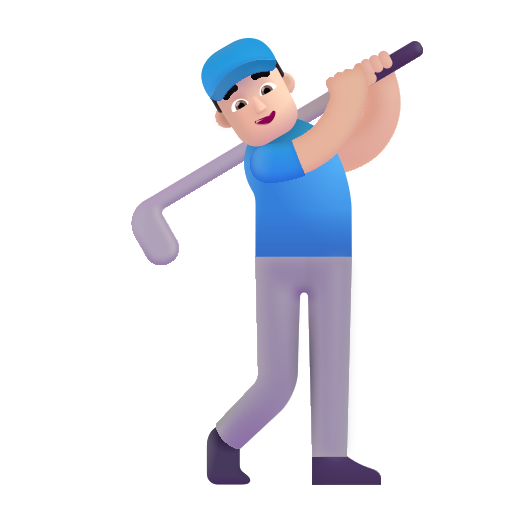
man golfing color light